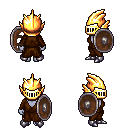
a pixel art fantasy rpg character, female body template, dark elf, purple skin, brown robe, gold greaves, blonde short mohawk hairstyle, gold helm, metal boots, shield, four views (front, back, left, right), 2x2 character sprite sheet, small pixel art, hard edges, no anti-aliasing